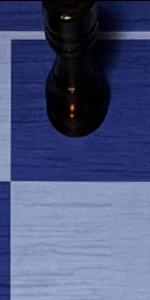
Label: Empty